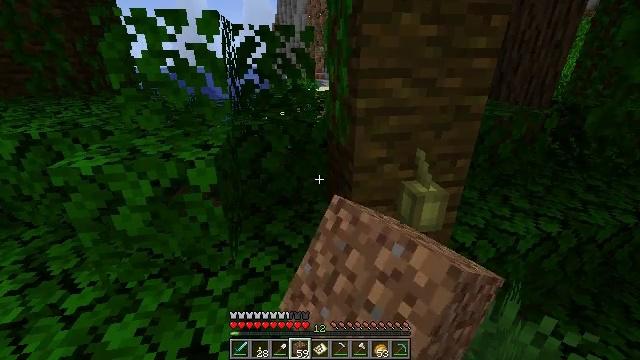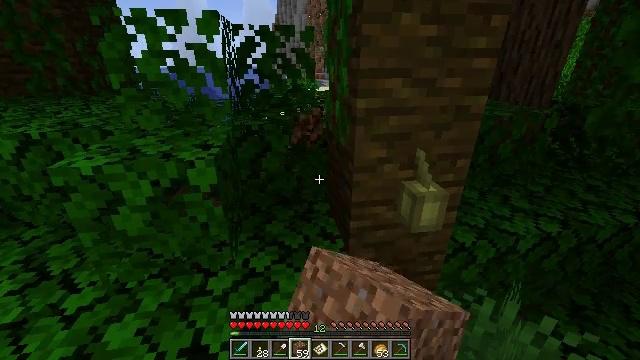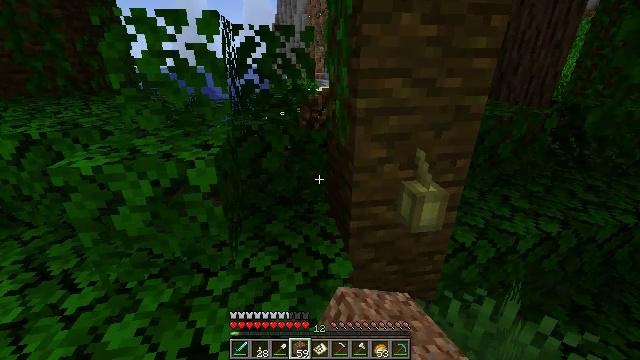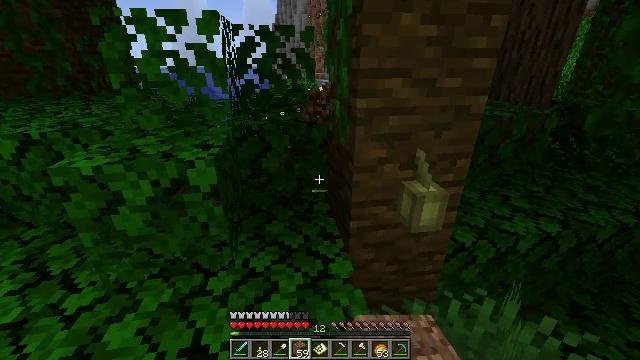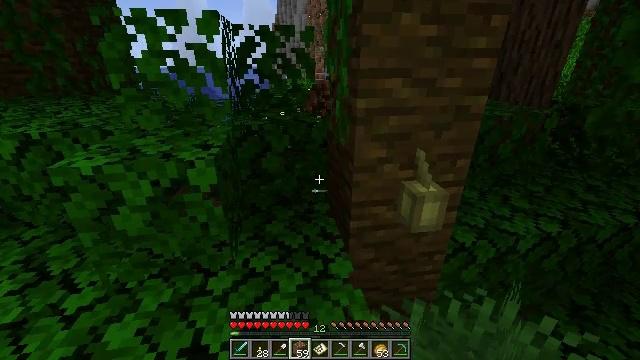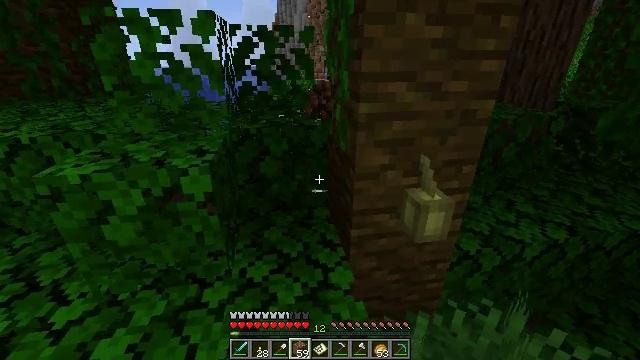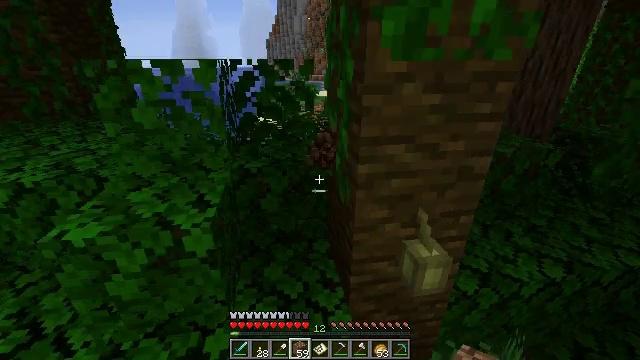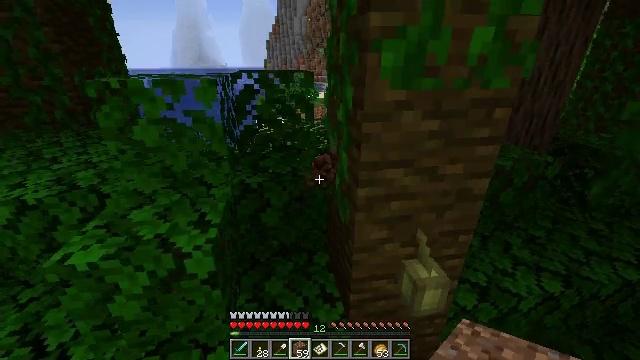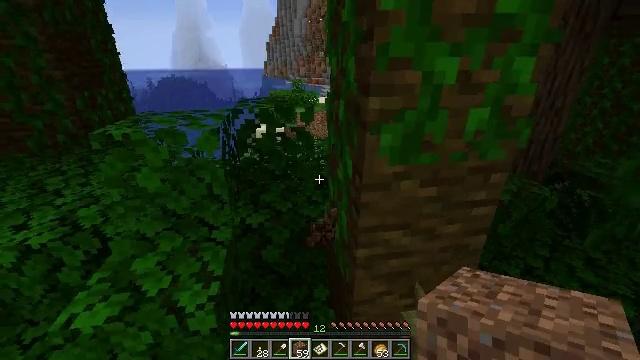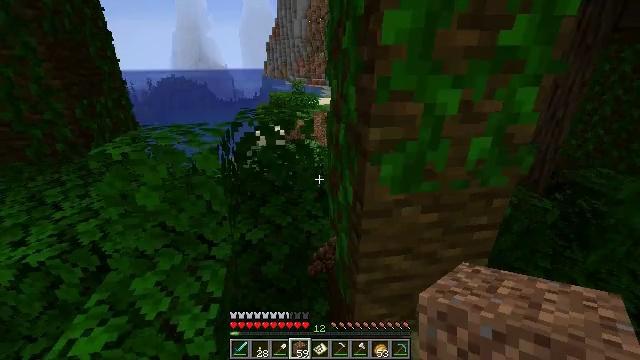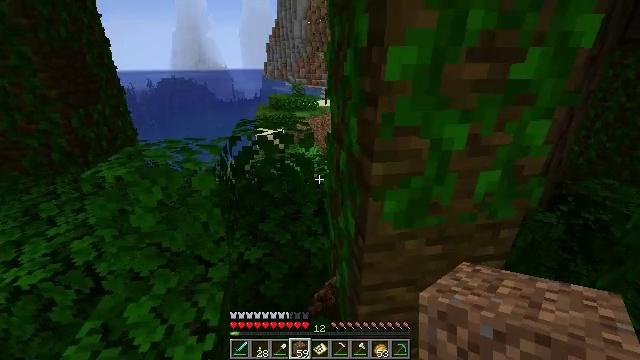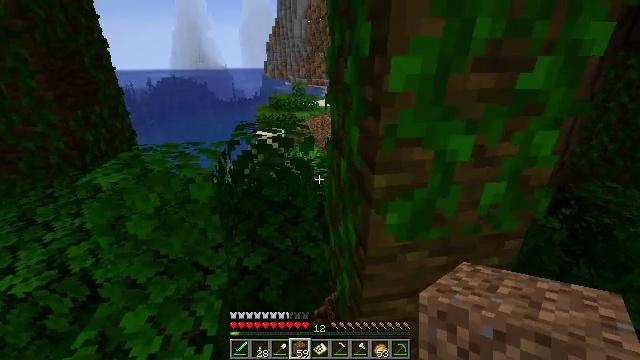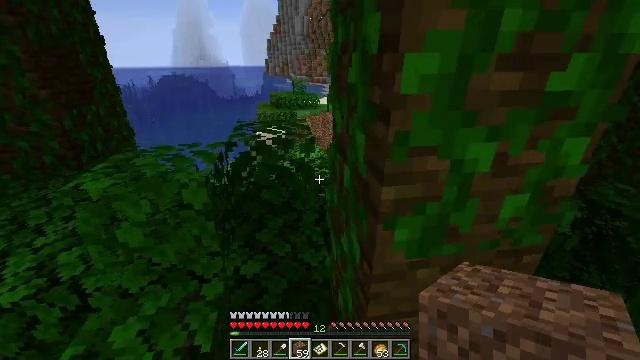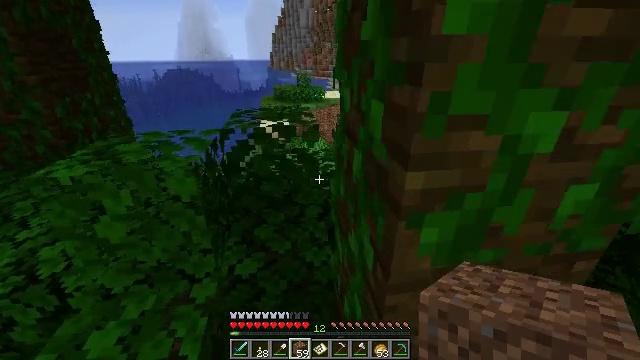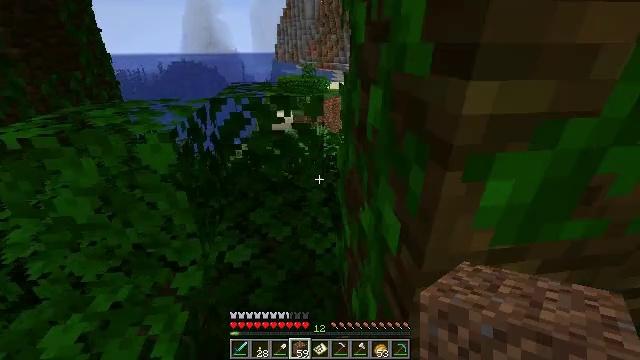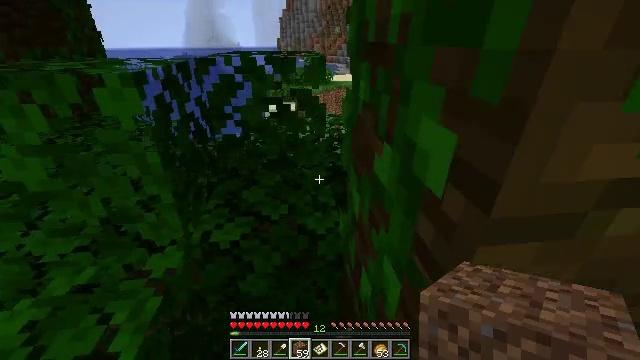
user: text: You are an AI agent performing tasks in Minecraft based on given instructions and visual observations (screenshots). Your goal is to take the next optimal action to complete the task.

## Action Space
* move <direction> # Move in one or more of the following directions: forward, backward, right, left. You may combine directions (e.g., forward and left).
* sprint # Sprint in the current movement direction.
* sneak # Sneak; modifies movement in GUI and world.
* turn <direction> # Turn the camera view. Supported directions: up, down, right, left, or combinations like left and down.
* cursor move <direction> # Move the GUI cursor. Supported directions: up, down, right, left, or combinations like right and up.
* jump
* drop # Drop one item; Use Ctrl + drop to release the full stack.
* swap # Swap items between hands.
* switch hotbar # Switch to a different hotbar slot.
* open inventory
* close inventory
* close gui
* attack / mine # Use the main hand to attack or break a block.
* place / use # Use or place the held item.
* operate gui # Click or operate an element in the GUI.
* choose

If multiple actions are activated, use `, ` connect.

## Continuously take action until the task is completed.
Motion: motion action
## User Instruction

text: Get cocoa by attacking the pod.
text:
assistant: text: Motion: attack / mine
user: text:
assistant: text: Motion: attack / mine
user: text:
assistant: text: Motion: no_op
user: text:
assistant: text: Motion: no_op
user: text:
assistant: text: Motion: move forward
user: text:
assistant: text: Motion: move forward, jump
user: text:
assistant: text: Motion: move forward, jump
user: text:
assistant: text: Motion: move forward, jump
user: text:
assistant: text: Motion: move forward, jump
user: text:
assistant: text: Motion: move forward, jump
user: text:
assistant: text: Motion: move forward, jump
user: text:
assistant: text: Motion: move forward, jump
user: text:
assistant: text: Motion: move forward, turn left and down, jump
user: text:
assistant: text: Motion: move forward, turn left and down, jump
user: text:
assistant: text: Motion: move forward
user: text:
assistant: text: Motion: move forward
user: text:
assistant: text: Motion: move forward
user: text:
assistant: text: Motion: move forward and move left
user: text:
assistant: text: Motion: move forward and move left, turn down
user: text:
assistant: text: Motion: move forward and move left, turn right and down
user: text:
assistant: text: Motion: move forward and move left, turn right and down
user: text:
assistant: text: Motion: move left, turn right and down
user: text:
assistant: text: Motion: turn right and down
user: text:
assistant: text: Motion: turn right and down
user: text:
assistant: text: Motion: turn right
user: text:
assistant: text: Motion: turn right
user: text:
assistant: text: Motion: turn right, open inventory
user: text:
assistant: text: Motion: open inventory
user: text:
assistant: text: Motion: open inventory
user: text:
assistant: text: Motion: open inventory